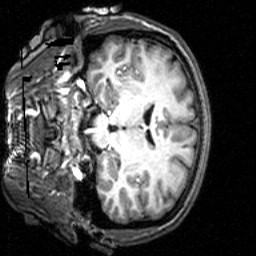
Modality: T1w
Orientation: coronal
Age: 34
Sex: female